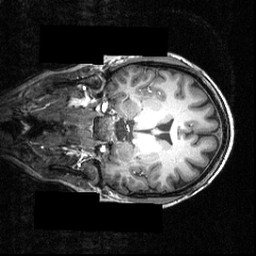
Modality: T1w
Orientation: coronal
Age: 22
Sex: female
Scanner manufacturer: siemens
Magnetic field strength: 3.951 T
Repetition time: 1.5 s
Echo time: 0.00335 s